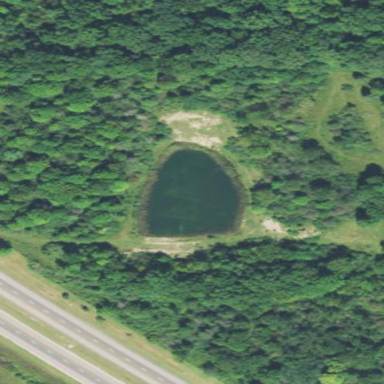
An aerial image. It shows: Serene pond surrounded by nature.